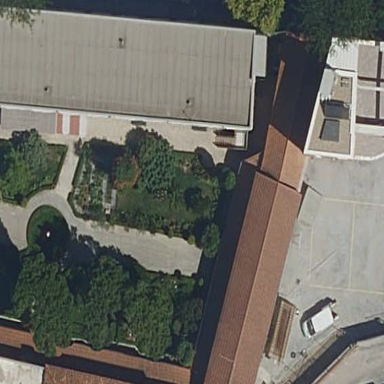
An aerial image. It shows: Garden with kerb barrier.